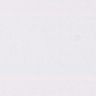
Metastatic tissue present: no